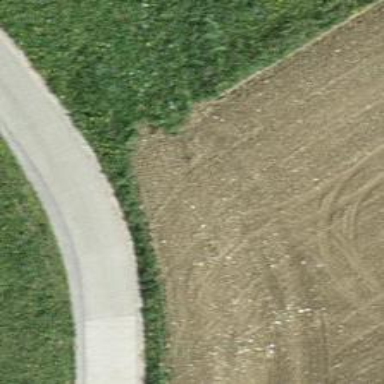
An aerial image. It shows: Well-maintained track road of grade 1.